Field crop: tomato
Growth stage: 1
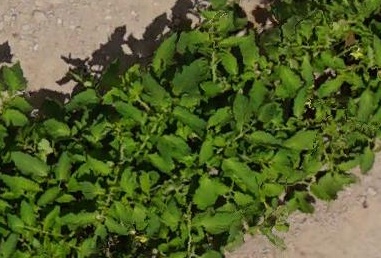
Species: tomato